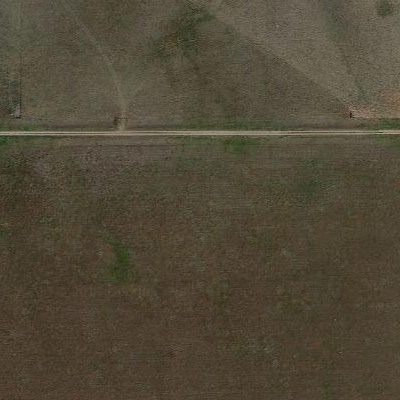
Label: Field